Question: I'm using some code from a tutorial to customize a card flip transition for a list of 'cards' that I'll be presenting the user.
I've tried matching it to my design, but I'm having trouble with the div containers - I can't figure out how to add padding without the flip axis moving away from the center of the card. I want it to flip in place, but every time I add in padding, it shifts the flip axis up a bit.
Where exactly can I add styling to my flip cards so that they still flip correctly?
'''
<div class="flip">
<div class="card">
<div class="face front">
<div class="padding">
<table class="majorTable">
<tr>
<td width="6%" class="list-number">2.</td>
<td width="79%" class="major">Brain and Behavioral Sciences</td>
<td width="15%" rowspan="2" align="right"><div id="charts2" style="height:110px; width:110px;display:inline-block;"></div></td>
</tr>
<tr>
<td width="5%" class="list-number"></td>
<td width="95%" class="major-description align-top">The term behavioural sciences encompasses all the disciplines that explore the activities of and interactions among organisms in the natural world. It involves the systematic analysis and...</td>
</tr>
</table>
</div>
</div>
<div class="face back">
<div class="padding">
<table class="majorTable">
<tr>
<td width="100%" class="major-description align-top">Computer science or computing science (abbreviated CS or CompSci) designates the scientific and mathematical approach in computing. A computer scientist is a scientist who specialises in the theory of computation and the design of computers. Its subfields can be divided into practical techniques for its implementation and application in computer systems and purely theoretical areas.</td>
</tr>
</table>
</div>
</div>
</div>
</div>
'''
---
'''
body {
background: #ccc;
}
.flip {
-webkit-perspective: 800;
width: 80%;
height: 130px;
position: relative;
margin: 50px auto;
}
.flip .card.flipped {
-webkit-transform: rotatex(180deg);
}
.flip .card {
width: 100%;
height: 100%;
-webkit-transform-style: preserve-3d;
-webkit-transition: 0.3s;
}
.flip .card .face {
width: 100%;
height: 100%;
position: absolute;
-webkit-backface-visibility: hidden ;
z-index: 2;
box-shadow:0px 0px 20px #555;
}
.flip .card .front {
position: absolute;
z-index: 1;
background: black;
color: white;
cursor: pointer;
}
.flip .card .back {
-webkit-transform: rotatex(180deg);
background: blue;
background: white;
color: black;
cursor: pointer;
}
'''
---
'''
$('.flip').click(function(){
$(this).find('.card').addClass('flipped').mouseleave(function(){
$(this).removeClass('flipped');
});
return false;
});
'''
<URL>
Here's the code for how I want it to look:
'''
.majorTable {
width:100%;
}
.list-number {
font-family: 'Source Sans Pro', sans-serif;
font-size: 28px;
font-weight:bold;
}
.major {
font-family: 'Source Sans Pro', sans-serif;
font-size: 28px;
font-weight:bold;
}
.major-description {
font-family: 'Source Sans Pro', sans-serif;
font-size: 14px;
line-height:2em;
color:#555;
}
.cardButton {
background:#F6F6F6;
padding:10px;
border:1px dashed #AAA;
}
.cardBorder {
margin:15px 0 15px 0;
border: 5px solid #F6F6F6;
}
'''
---
'''
<div class="cardBorder">
<div class="cardButton">
<table class="majorTable">
<tr>
<td width="6%" class="list-number">1.</td>
<td width="79%" class="major">Computer Science</td>
<td width="15%" rowspan="2" align="right"><div id="charts1" style="height:110px; width:110px;display:inline-block;"></div></td>
</tr>
<tr>
<td width="6%" class="list-number"></td>
<td width="79%" class="major-description align-top">Computer science or computing science (abbreviated CS or CompSci) designates the scientific and mathematical approach in computing. A computer scientist is a scientist who specialises in the theory...</td>
</tr>
</table>
</div>
</div>
'''

Here's a screenshot of how I want to style the cards. It's basically two nested divs - the outer div has a border of 5px and the inner div has a dashed border.
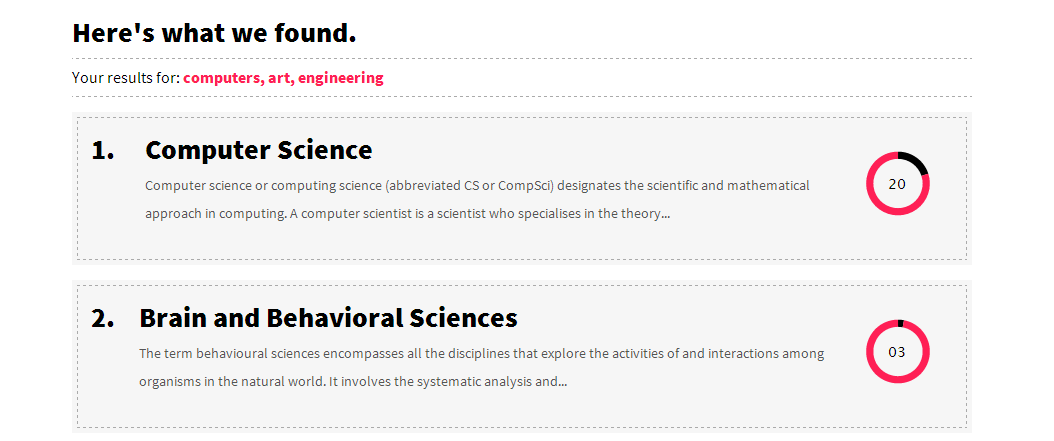
Answer: Add new class of .major-description to your css with a padding of 5px. Like this:
'''
.major-description {
padding: 5px;
}
'''
Here's the fiddle with the modification:
<URL>